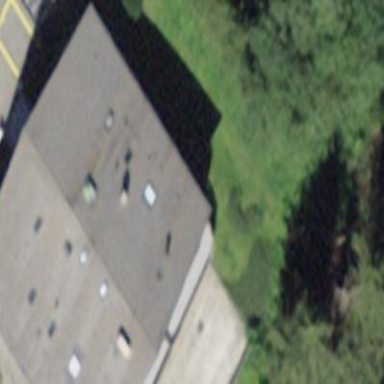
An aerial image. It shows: Gabled roof apartments building.